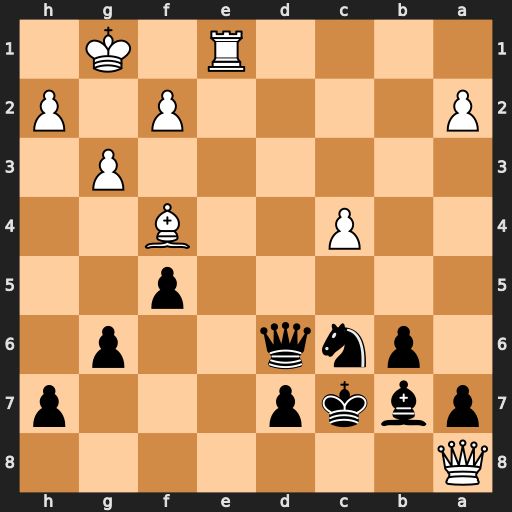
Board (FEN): Q7/pbkp3p/1pnq2p1/5p2/2P2B2/6P1/P4P1P/4R1K1
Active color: b
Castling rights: -
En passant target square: -
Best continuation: Bxa8 Bxd6+ Kxd6